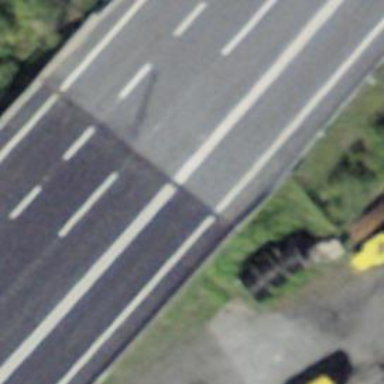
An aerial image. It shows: Motorway bridge with asphalt surface. It is part of trunk highway.